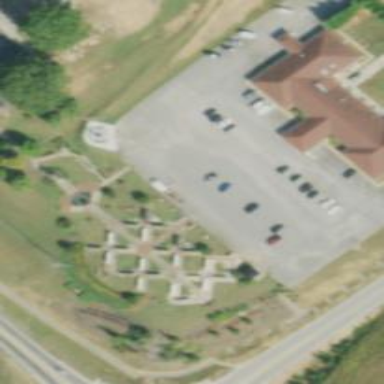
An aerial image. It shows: Historic memorial.